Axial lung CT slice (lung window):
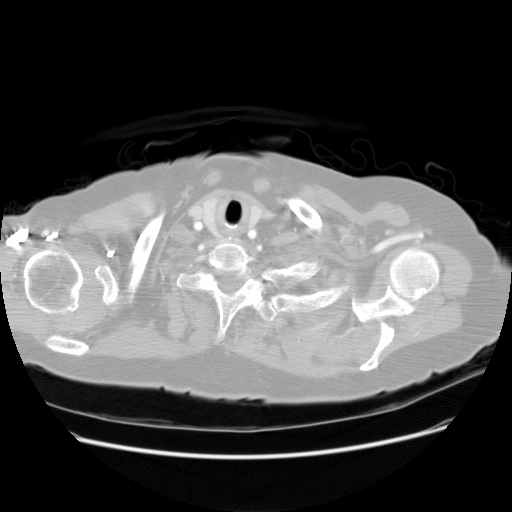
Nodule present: no